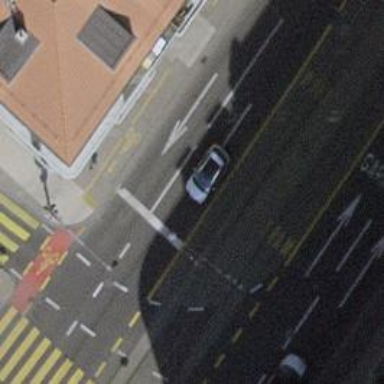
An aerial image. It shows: Road with traffic signals.